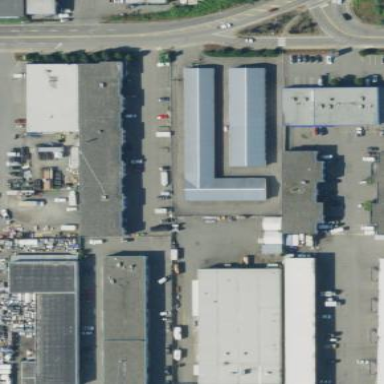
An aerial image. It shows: Commercial area used for storage.